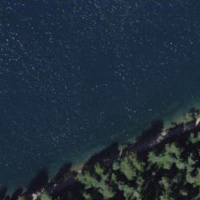
EUNIS habitat code: 14
Species observed at this site:
Alnus alnobetula